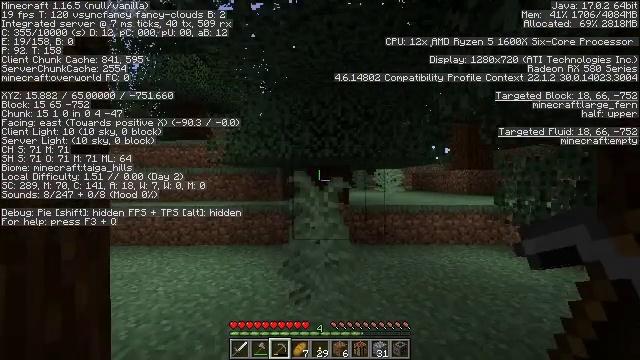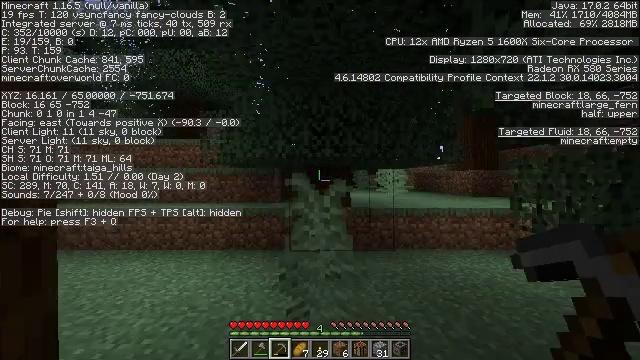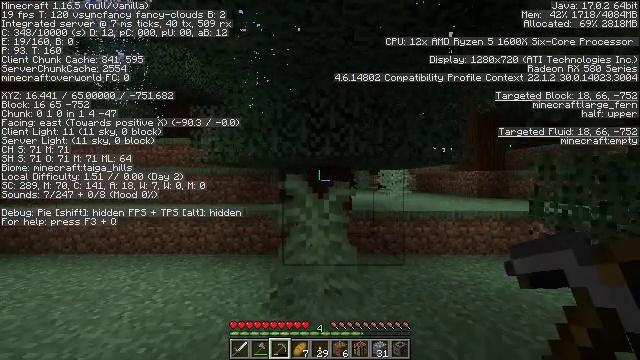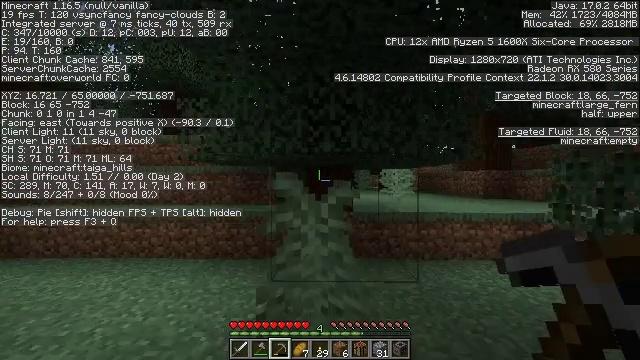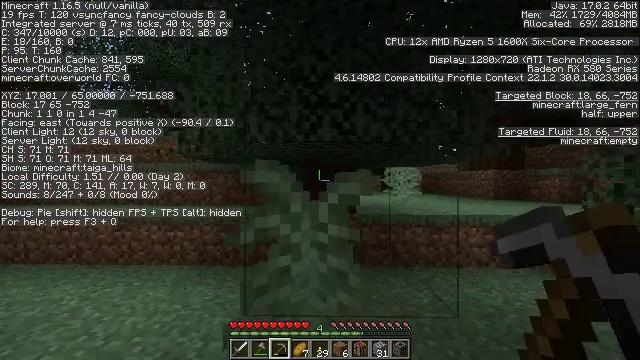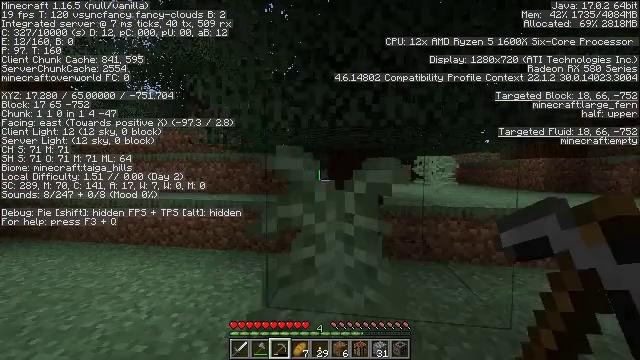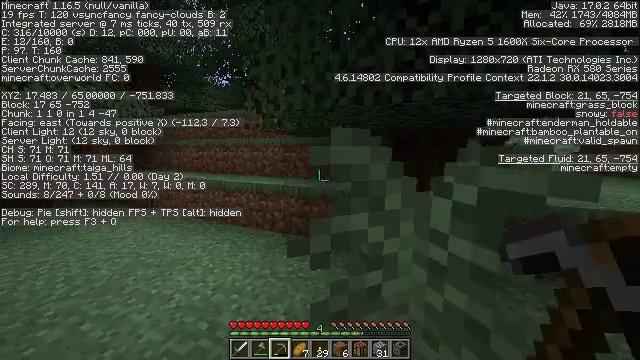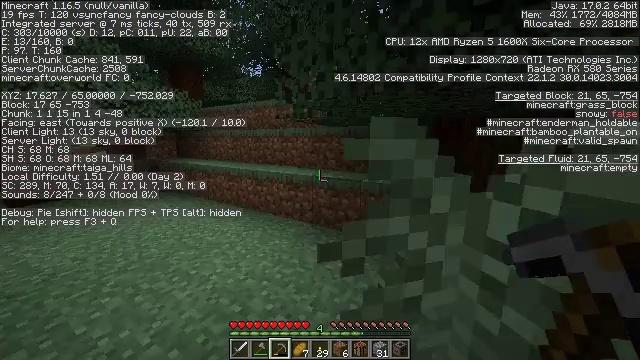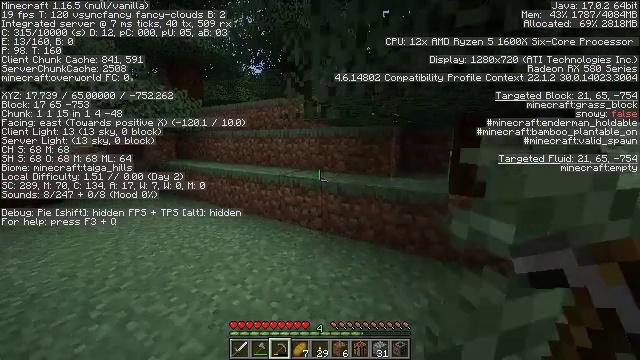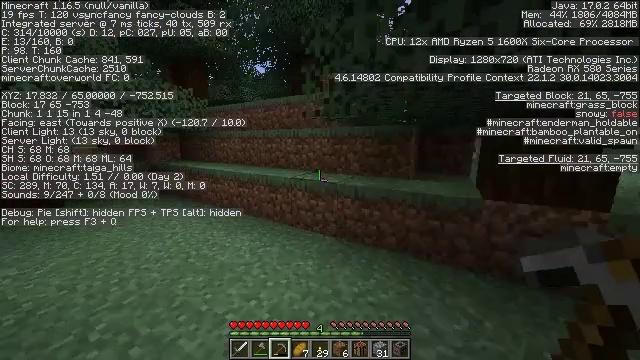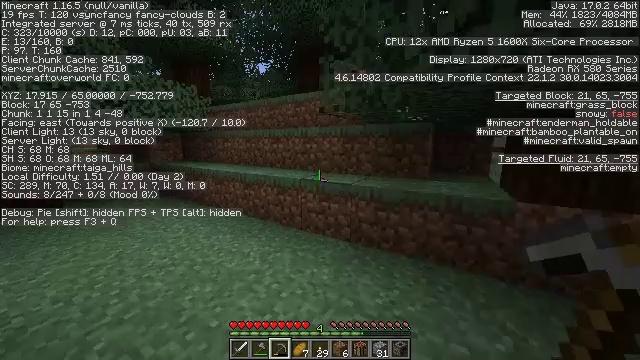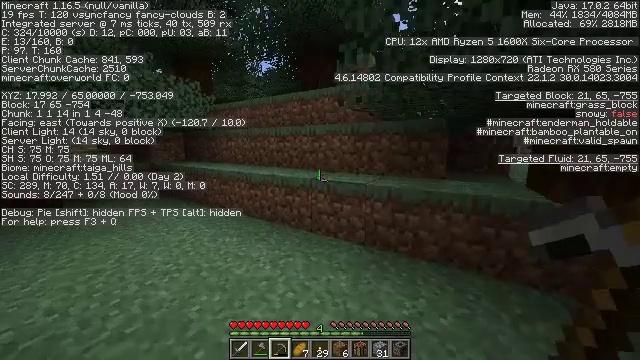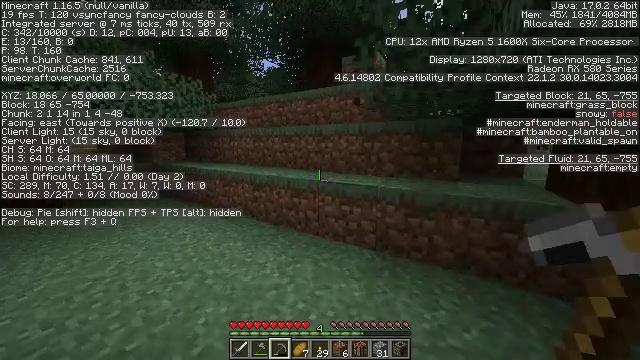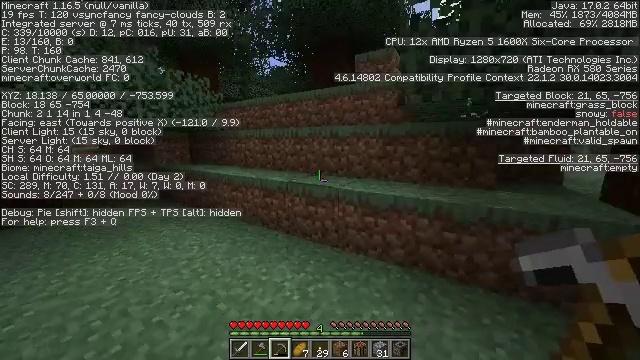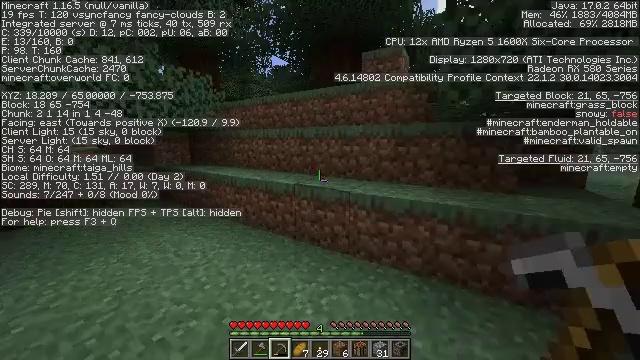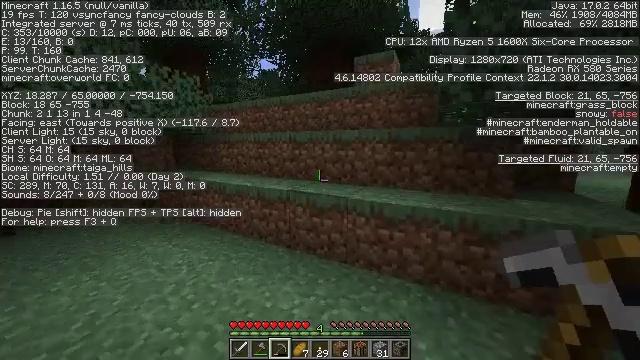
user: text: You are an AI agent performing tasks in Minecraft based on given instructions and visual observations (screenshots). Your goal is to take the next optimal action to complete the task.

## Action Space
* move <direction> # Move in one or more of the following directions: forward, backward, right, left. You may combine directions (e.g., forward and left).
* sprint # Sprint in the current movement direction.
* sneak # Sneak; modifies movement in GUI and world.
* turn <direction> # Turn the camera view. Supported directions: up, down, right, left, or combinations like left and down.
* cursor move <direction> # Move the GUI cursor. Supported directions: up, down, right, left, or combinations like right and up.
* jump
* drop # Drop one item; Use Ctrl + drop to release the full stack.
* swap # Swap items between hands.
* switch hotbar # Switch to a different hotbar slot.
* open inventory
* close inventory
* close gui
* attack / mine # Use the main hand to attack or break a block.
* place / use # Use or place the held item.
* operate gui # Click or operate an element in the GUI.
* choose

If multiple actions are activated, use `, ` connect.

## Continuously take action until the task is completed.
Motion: motion action
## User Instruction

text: Break the spruce leaves to clear the area.
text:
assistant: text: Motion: move forward
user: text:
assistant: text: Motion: move forward
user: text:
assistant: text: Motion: move forward
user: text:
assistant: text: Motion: move forward
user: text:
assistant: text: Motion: move forward, turn left and down
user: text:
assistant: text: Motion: move forward and move left, turn left and down
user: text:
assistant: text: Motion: move forward and move left, turn left and down
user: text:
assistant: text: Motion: move forward and move left
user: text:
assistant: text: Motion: move forward and move left
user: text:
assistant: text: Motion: move forward and move left
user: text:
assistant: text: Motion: move forward and move left
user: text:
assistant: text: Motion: move forward and move left
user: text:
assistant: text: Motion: move forward and move left
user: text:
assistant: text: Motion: move forward and move left
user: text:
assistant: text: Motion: move forward and move left, turn right and up
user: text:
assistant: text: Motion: move forward and move left, turn right and up
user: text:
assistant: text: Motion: move forward
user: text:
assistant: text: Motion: move forward, turn right
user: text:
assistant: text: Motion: move forward
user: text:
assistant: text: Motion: move forward
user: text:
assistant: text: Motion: move forward, turn right
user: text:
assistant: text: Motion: move forward, turn right, jump
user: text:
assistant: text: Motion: move forward, turn right, jump
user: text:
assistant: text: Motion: move forward, jump
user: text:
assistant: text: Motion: move forward, jump
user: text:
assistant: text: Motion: move forward, turn right, jump
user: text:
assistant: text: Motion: move forward, turn right and up
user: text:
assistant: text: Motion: move forward, turn right, jump
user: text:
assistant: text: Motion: move forward, jump
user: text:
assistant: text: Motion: move forward, jump